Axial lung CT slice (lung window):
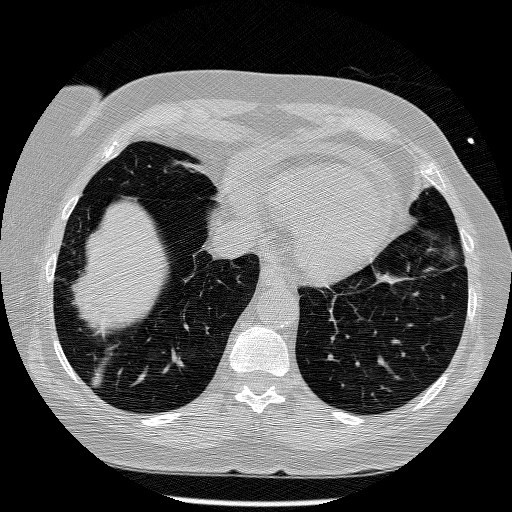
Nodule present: no